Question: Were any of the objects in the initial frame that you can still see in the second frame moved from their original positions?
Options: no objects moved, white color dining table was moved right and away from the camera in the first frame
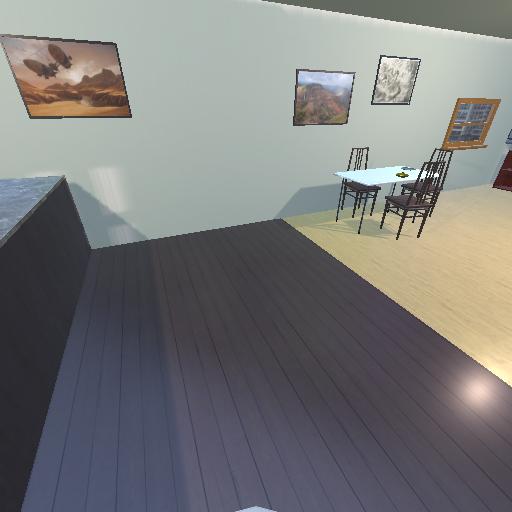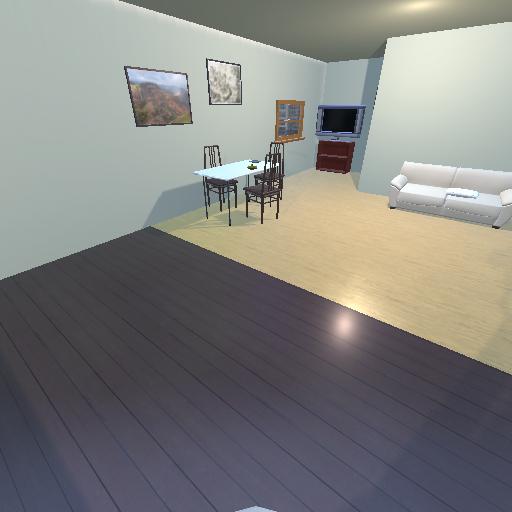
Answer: no objects moved